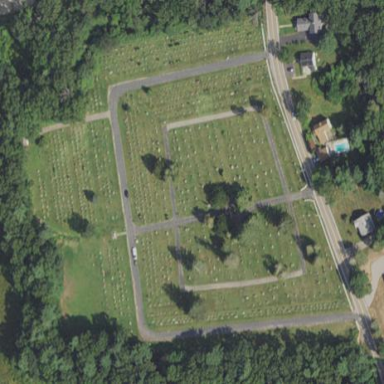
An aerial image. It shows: Cemetery with historical significance.